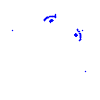
Particle: electron